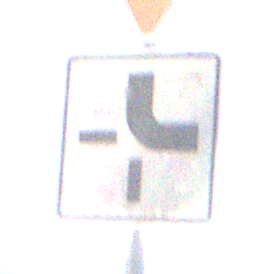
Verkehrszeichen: VerlaufVorfahrtsstrasse4
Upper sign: VorfahrtGewaehren
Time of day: MorningAfternoon
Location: Outdoor (RoadRail)
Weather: PartlyCloudy
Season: NotSpecified
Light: Natural